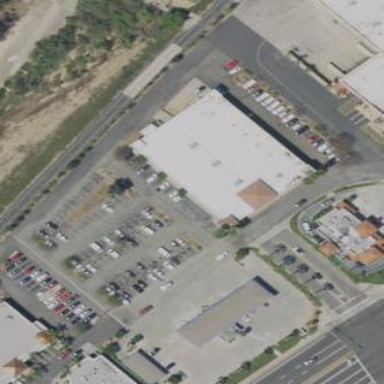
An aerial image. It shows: Commercial building housing car repair shop.